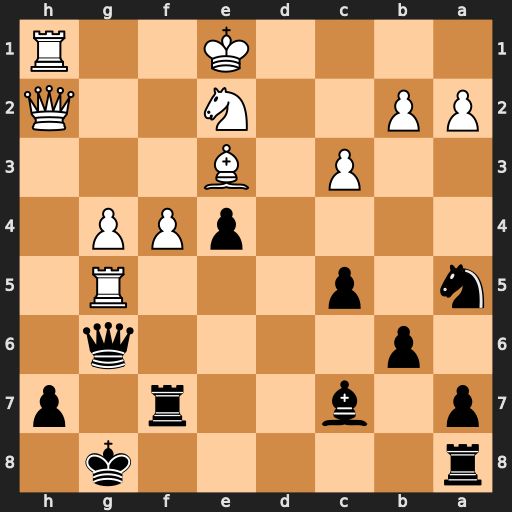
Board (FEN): r5k1/p1b2r1p/1p4q1/n1p3R1/4pPP1/2P1B3/PP2N2Q/4K2R
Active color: b
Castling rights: K
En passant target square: -
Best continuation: Qxg5 fxg5 Bxh2